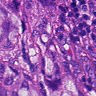
Metastatic tissue present: yes